Question: i could not able to parse the below json value , I tried with parse_json() and todynamic() ,I m getting the result column values to be empty

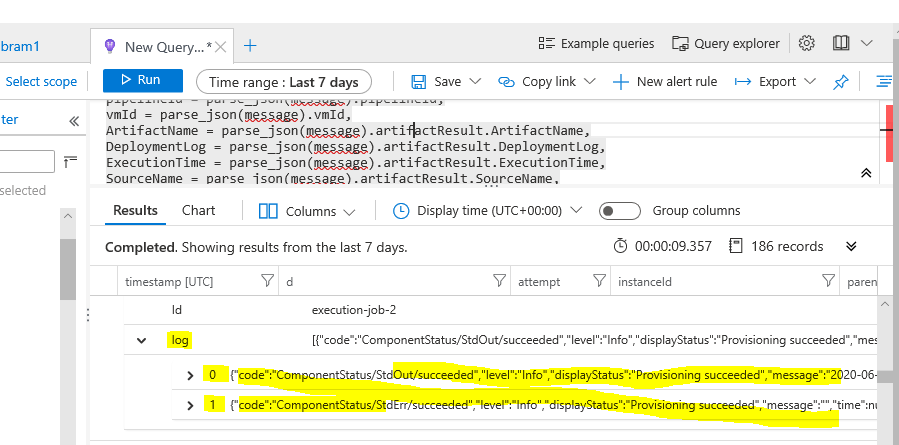
Answer: the issue is that your payload includes an internal invalid JSON payload.
it is possible to "fix" it using the query language (see usages of 'replace()' in the example below), however it'd be best if you can write a valid JSON payload to begin with.
try running this:
'''
print s = @'{"pipelineId":"63dfc1f6-5a43-5bca-bffe-6a36a435e19d","vmId":"9252382a-814f-4d02-9b1b-305db4caa208/usl-exepipe-dev/westus/usl-exepipe-lab-dev/asuvp306563","artifactResult":{"Id":"execution-job-2","SourceName":"USL Repository","ArtifactName":"install-lcu","Status":"Succeeded","Parameters":null,"Log":"[{"code":"ComponentStatus/StdOut/succeeded","level":"Info","displayStatus":"Provisioning succeeded","message":"2020-06-02T14:33:04.711Z | I | Starting artifact ''install-lcu''
2020-06-02T14:33:04.867Z | I | Starting Installation
2020-06-02T14:33:04.899Z | I | C:\USL\LCU\<PHONE>.msu Exists.
2020-06-02T14:33:04.914Z | I | Starting installation process ''C:\USL\LCU\<PHONE>.msu /quiet /norestart''
2020-06-02T14:43:14.169Z | I | Process completed with exit code ''3010''
2020-06-02T14:43:14.200Z | I | Need to restart computer after hotfix <PHONE> installation
2020-06-02T14:43:14.200Z | I | Finished Installation
2020-06-02T14:43:14.200Z | I | Artifact ''install-lcu'' succeeded
","time":null},{"code":"ComponentStatus/StdErr/succeeded","level":"Info","displayStatus":"Provisioning succeeded","message":"","time":null}]","DeploymentLog":null,"StartTime":"2020-06-02T14:32:40.9882134Z","ExecutionTime":"00:11:21.<PHONE>","BSODCount":0},"attempt":1,"instanceId":"a301aaa0c2394e76832867bfeec04b5d:0","parentInstanceId":"78d0b036a5c548ecaafc5e47dcc76ee4:2","eventName":"Artifact Result"}'
| mv-expand log = parse_json(replace("
", " ", replace(@"\", @"\\", tostring(parse_json(tostring(parse_json(s).artifactResult)).Log))))
| project log.code, log.level, log.displayStatus, log.message
'''